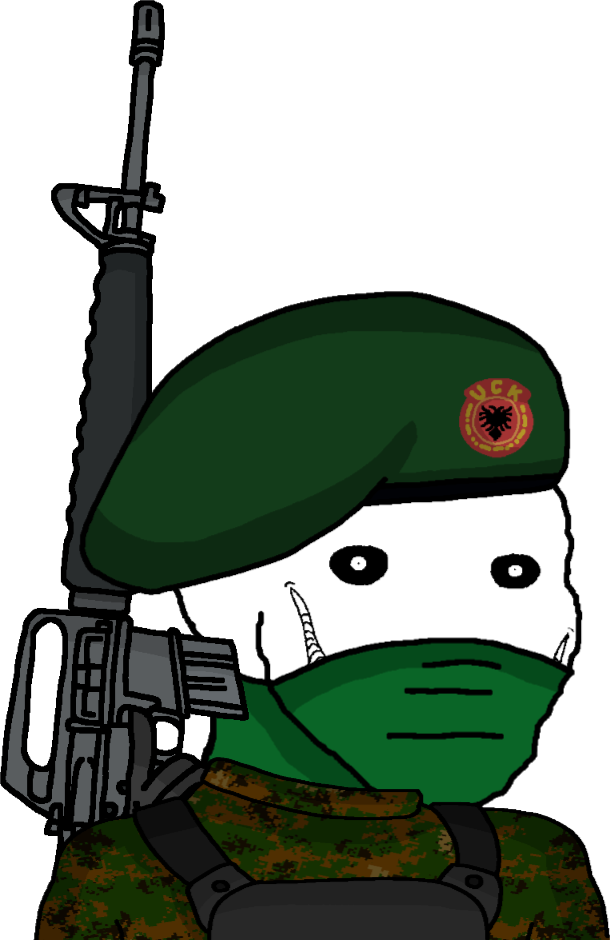
Label: 5_Oomer